Field crop: maize
Growth stage: 2
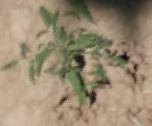
Species: atriplex